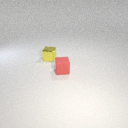
small red rubber cube in front of small yellow metal cube